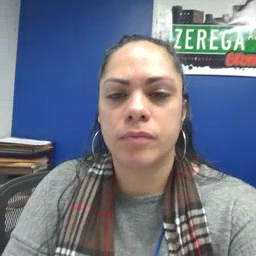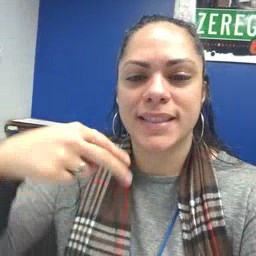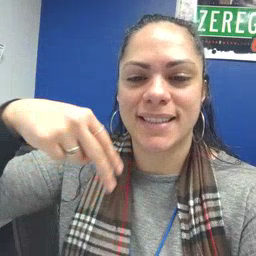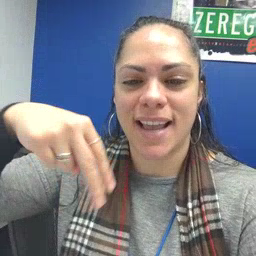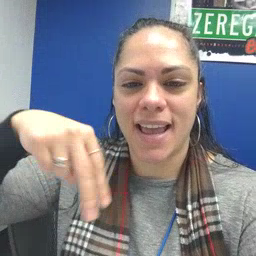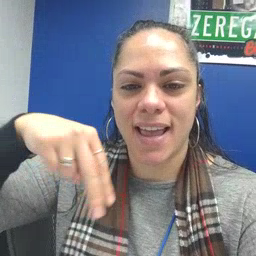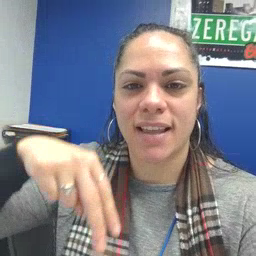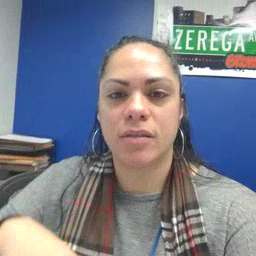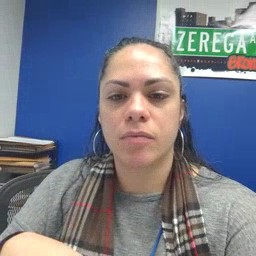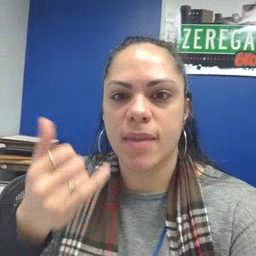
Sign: dance